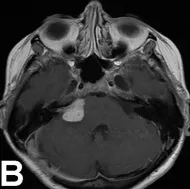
Magnetic resonance T1WI contrast enhanced images and photograph show treatment results in a 54-year old woman with facial nerve paresis after a subtotal resection of a vestibular schwannoma. Axial MR images show growth after stereotactic radiosurgery.
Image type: radiology (mri)